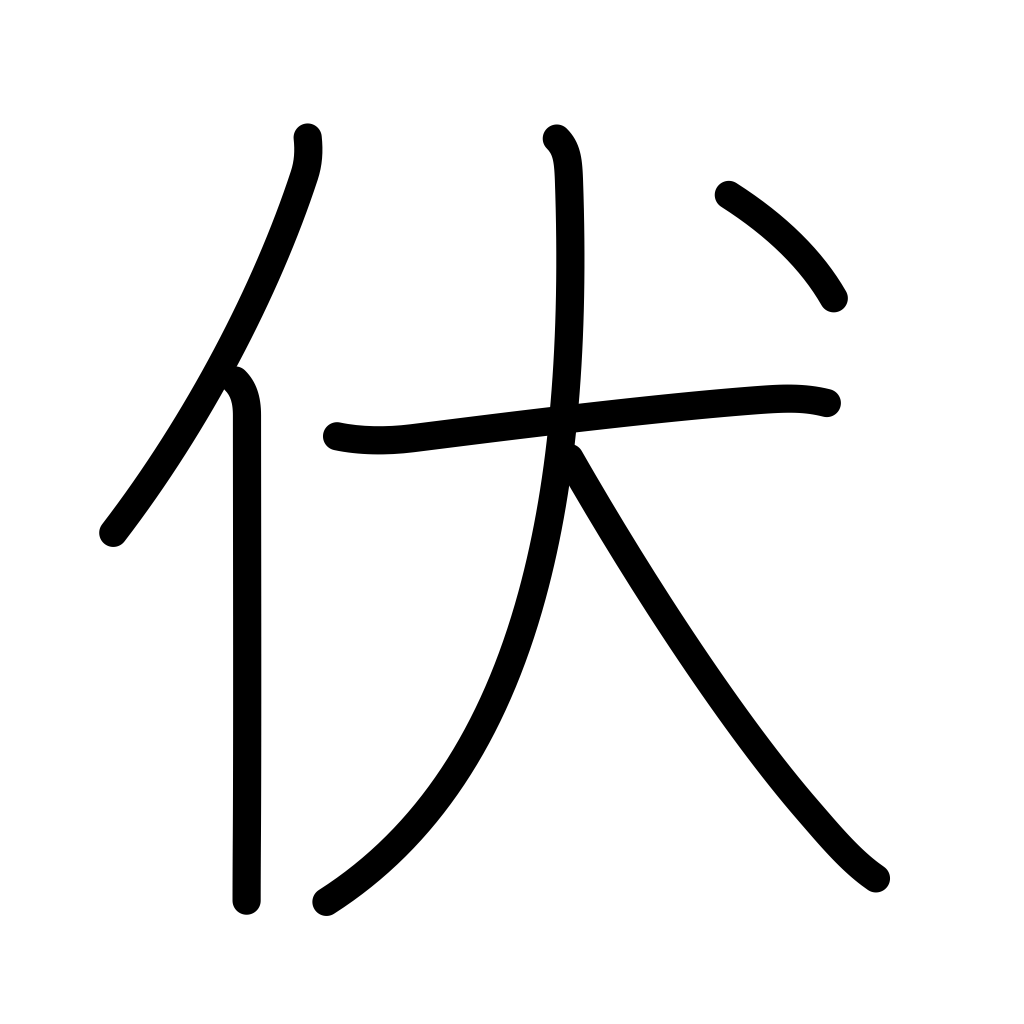
Meaning: prostrated, bend down, bow, cover